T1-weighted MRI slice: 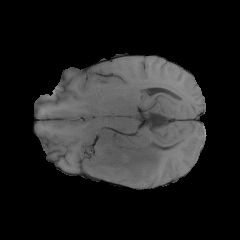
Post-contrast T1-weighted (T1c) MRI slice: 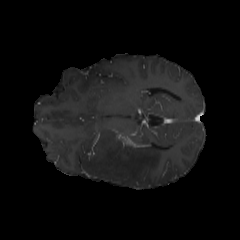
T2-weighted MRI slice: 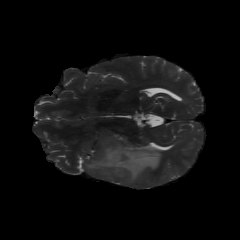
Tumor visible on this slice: yes